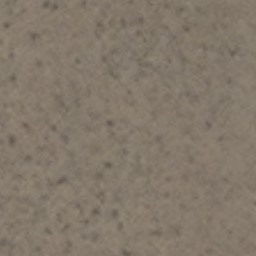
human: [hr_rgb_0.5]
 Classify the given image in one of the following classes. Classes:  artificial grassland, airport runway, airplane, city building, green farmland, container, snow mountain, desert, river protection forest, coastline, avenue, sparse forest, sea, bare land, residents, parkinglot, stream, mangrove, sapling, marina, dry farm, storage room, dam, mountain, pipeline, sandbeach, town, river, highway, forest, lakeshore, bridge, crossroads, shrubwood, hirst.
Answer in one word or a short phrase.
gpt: bare land